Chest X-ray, PA view. Patient: 46 years old, sex F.
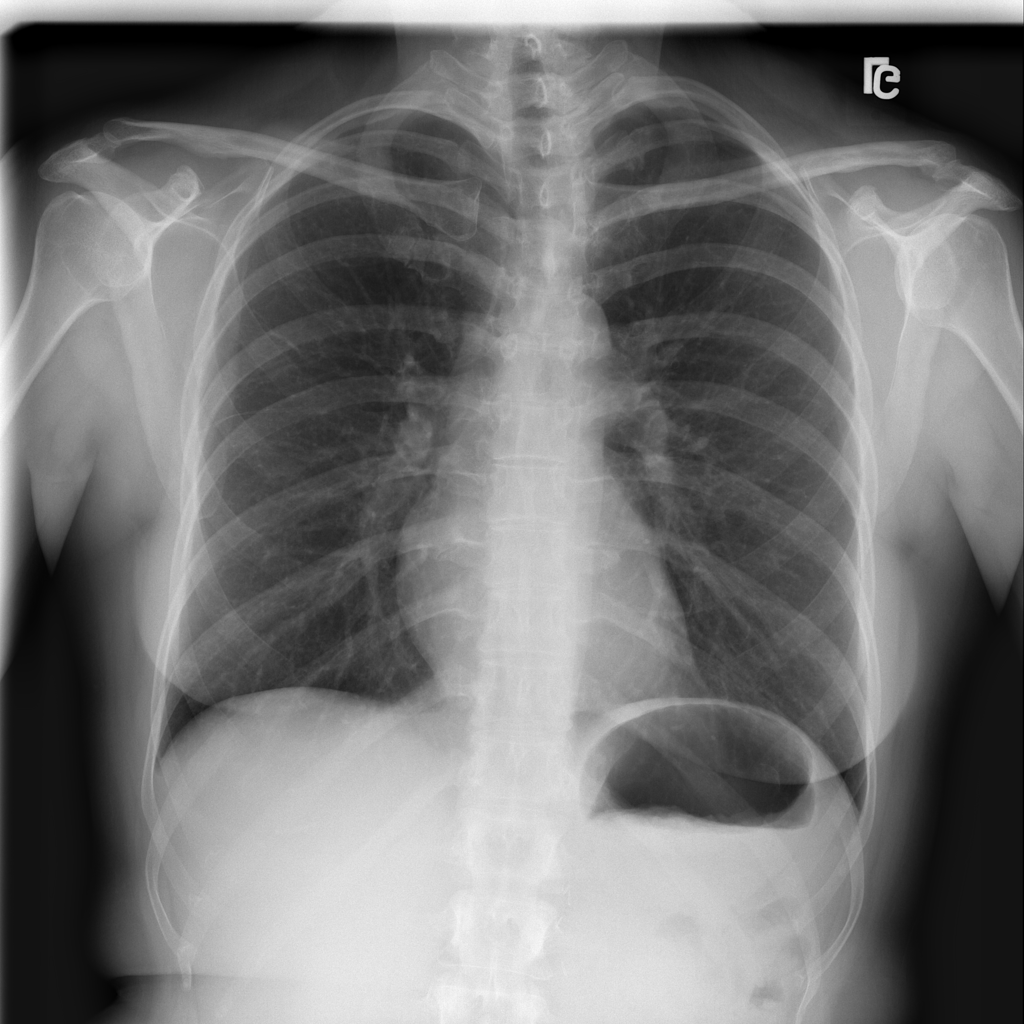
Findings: No Finding